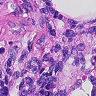
Metastatic tissue present: no